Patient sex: F
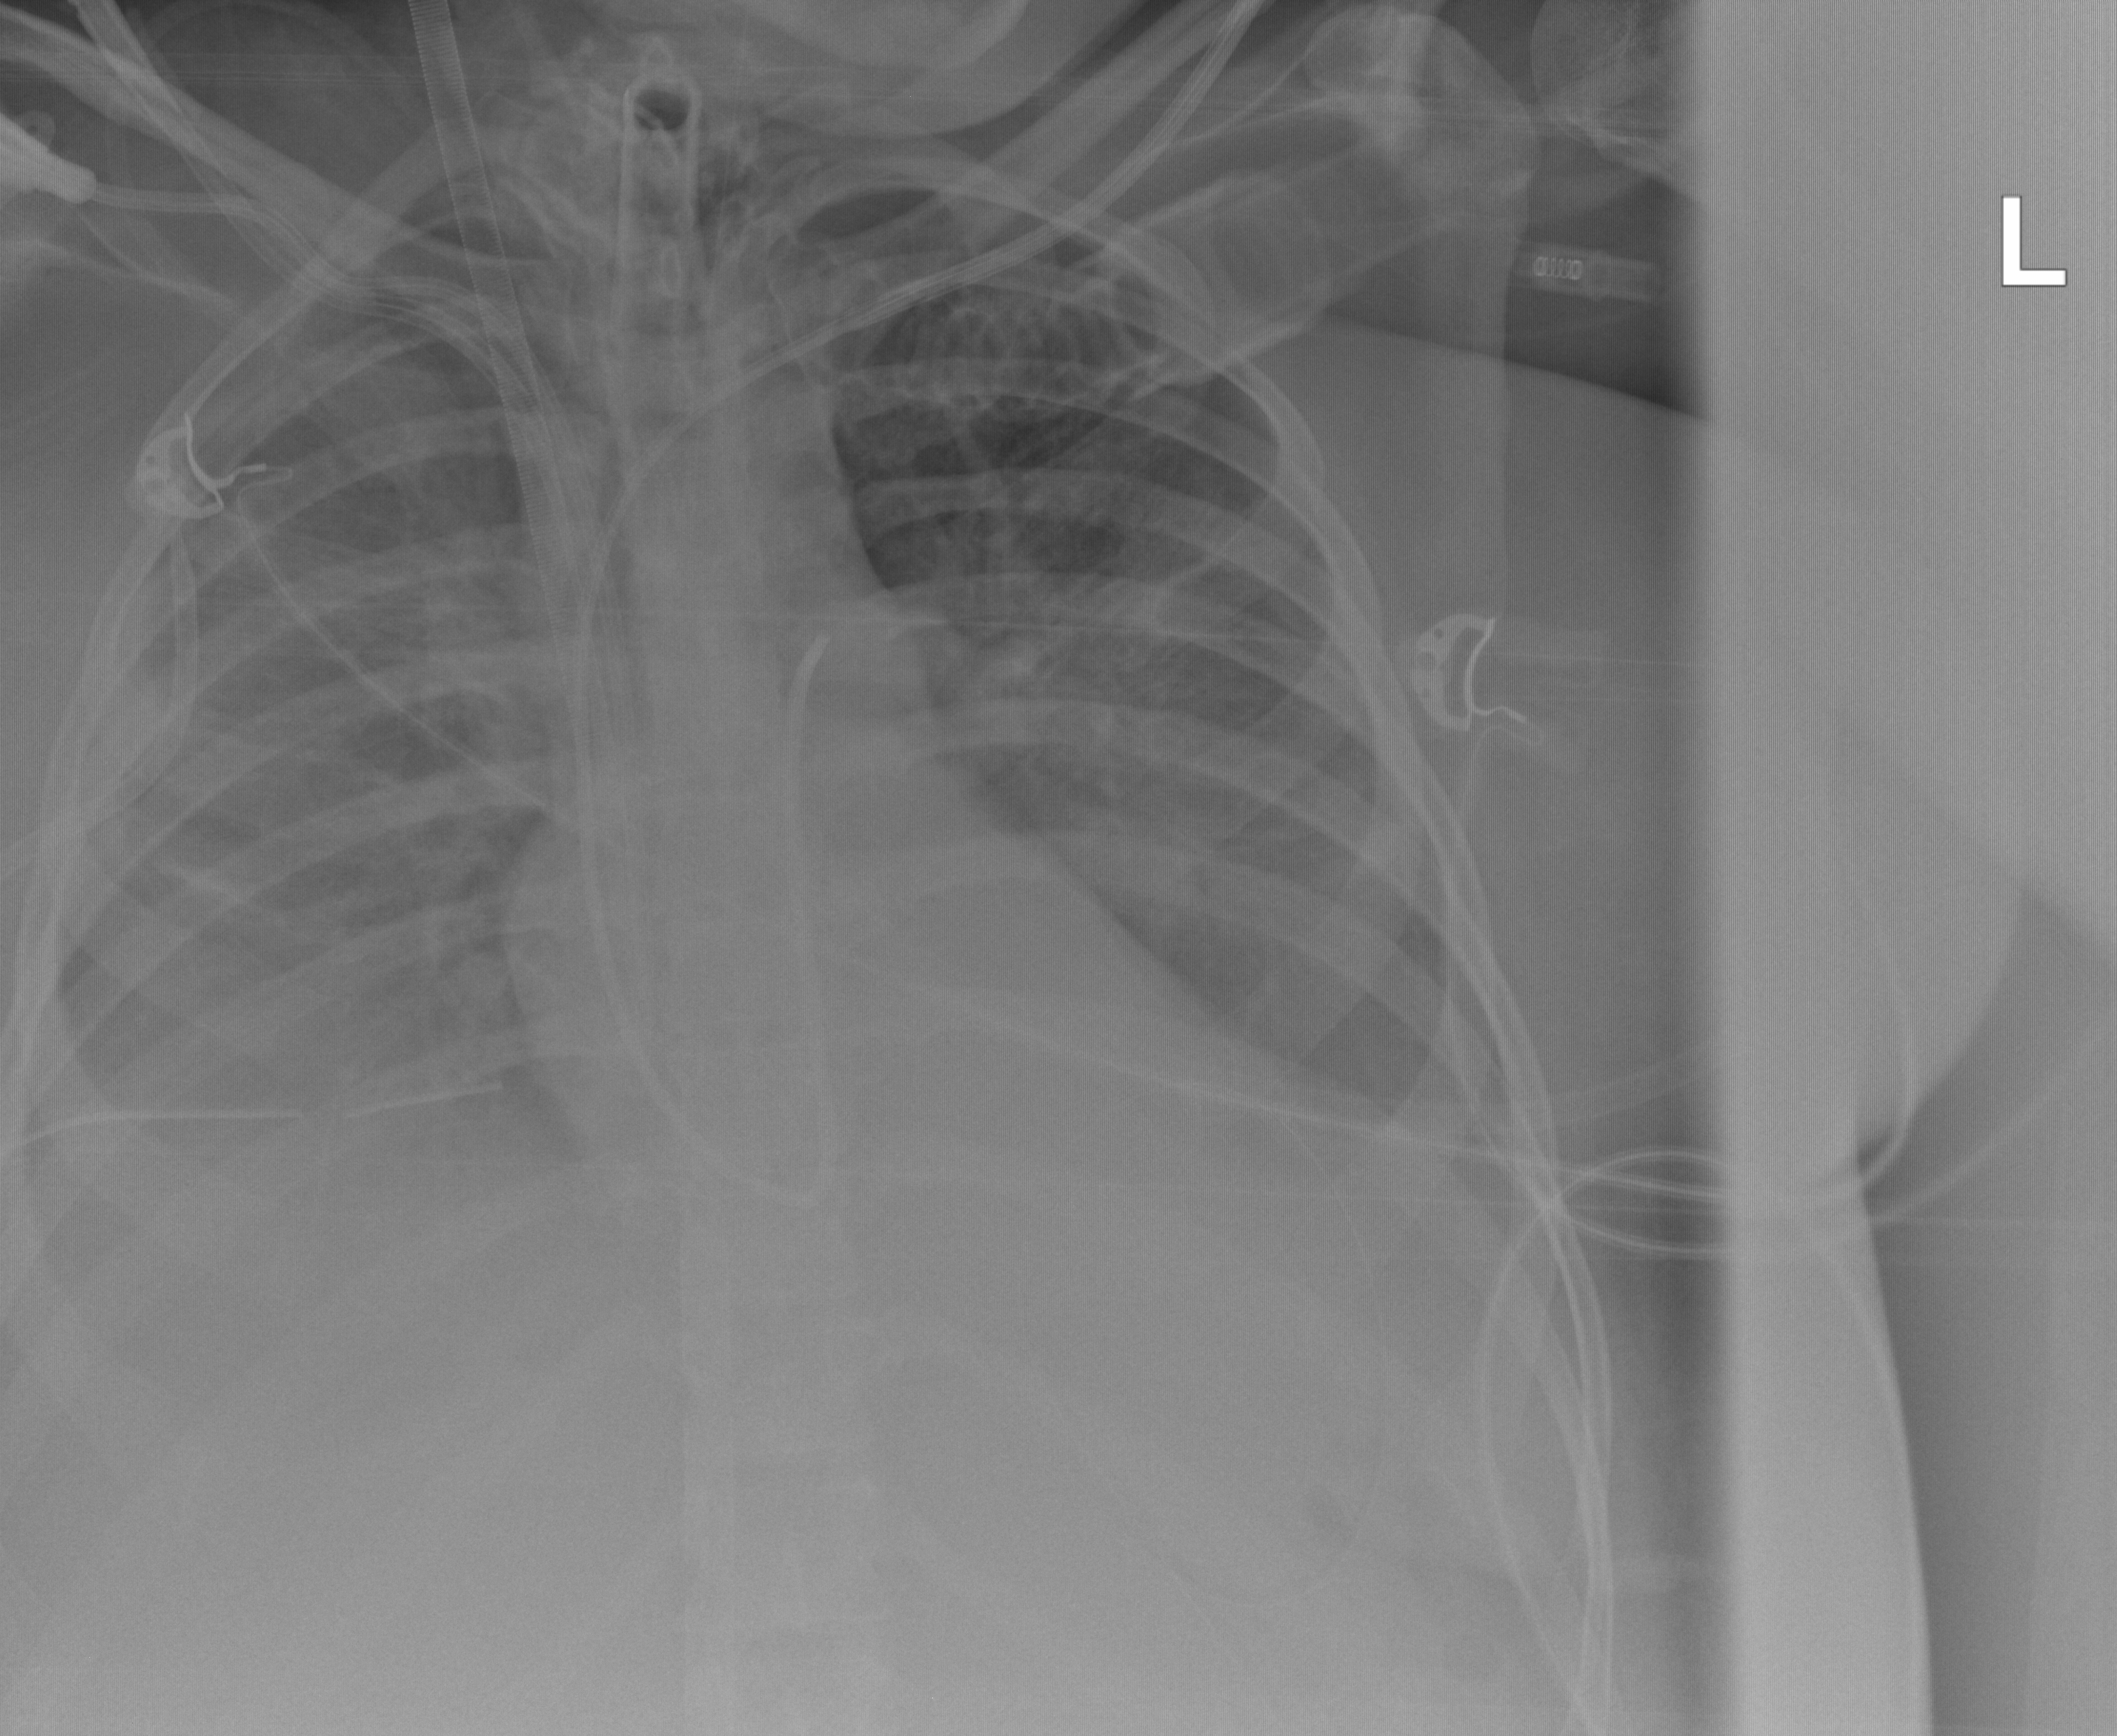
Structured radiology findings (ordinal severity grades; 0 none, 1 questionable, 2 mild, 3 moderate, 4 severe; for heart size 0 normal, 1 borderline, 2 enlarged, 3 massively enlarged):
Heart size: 0
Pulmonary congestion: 0
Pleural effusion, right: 2
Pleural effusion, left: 2
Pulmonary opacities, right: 3
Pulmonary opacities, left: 2
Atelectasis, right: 3
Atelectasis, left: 2